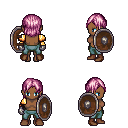
a pixel art fantasy rpg character, female body template, human, dark skin, gold arm armor, teal pants, pink long bangs hairstyle, metal gloves, brown shoes, shield, four views (front, back, left, right), 2x2 character sprite sheet, small pixel art, hard edges, no anti-aliasing